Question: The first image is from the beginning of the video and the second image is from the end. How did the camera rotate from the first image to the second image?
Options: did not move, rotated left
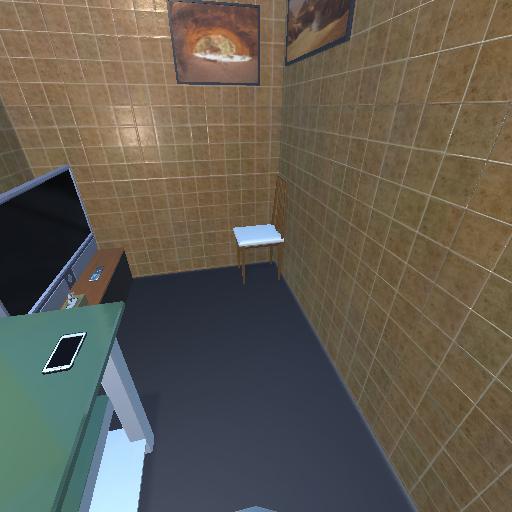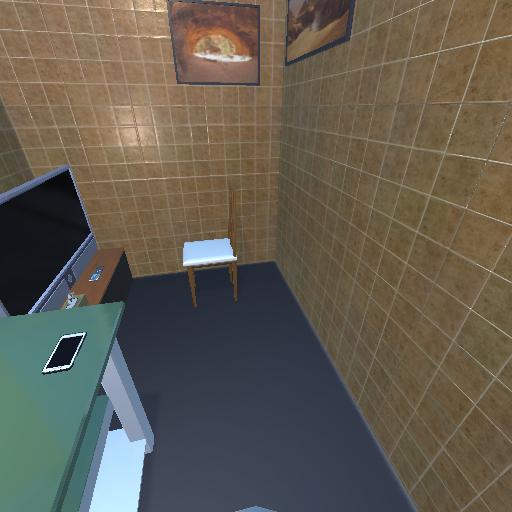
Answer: did not move